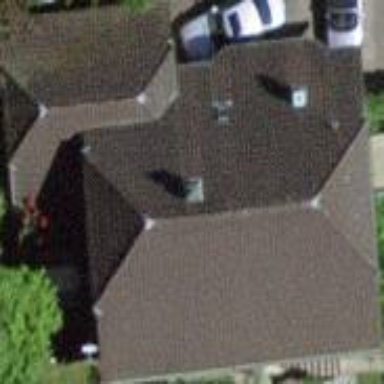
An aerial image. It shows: Residential building with half-hipped roof shape.